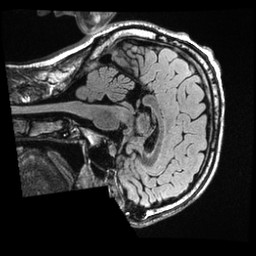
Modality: T1w
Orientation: sagittal
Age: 24
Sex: male